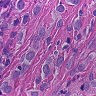
Metastatic tissue present: yes